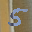
Label: 5